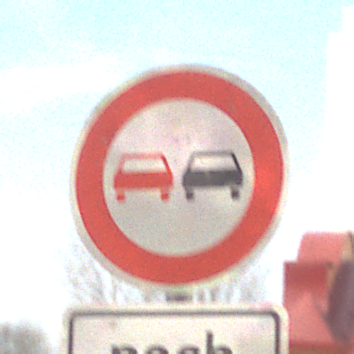
Verkehrszeichen: Ueberholverbot
Zusatzzeichen unten: LaengeEinerStrecke4
Umgebung: Outdoor, Urban
Tageszeit: MorningAfternoon
Wetter: PartlyCloudy
Licht: Natural
Jahreszeit: NotSpecified
Kontrast: HighContrast